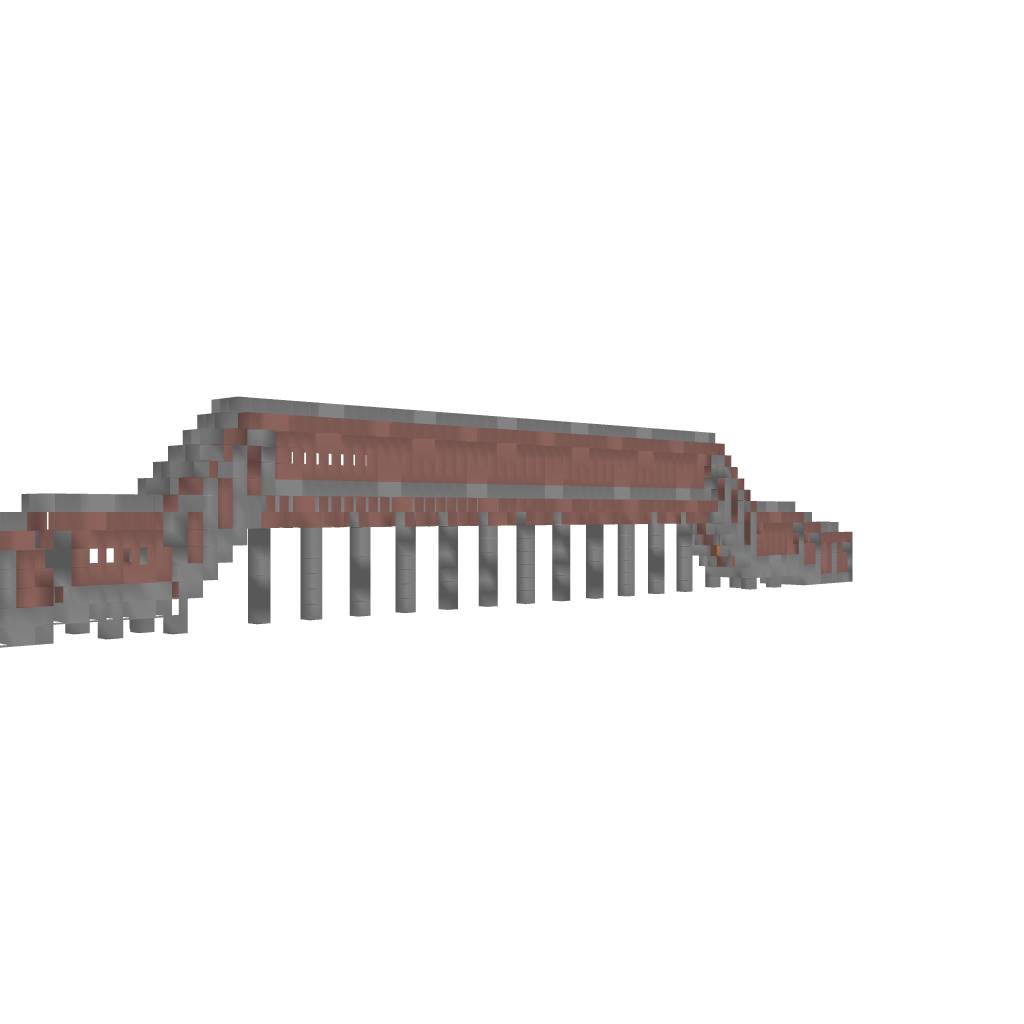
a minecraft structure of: Advanced Minecart Bridge #1 Fixed good quality